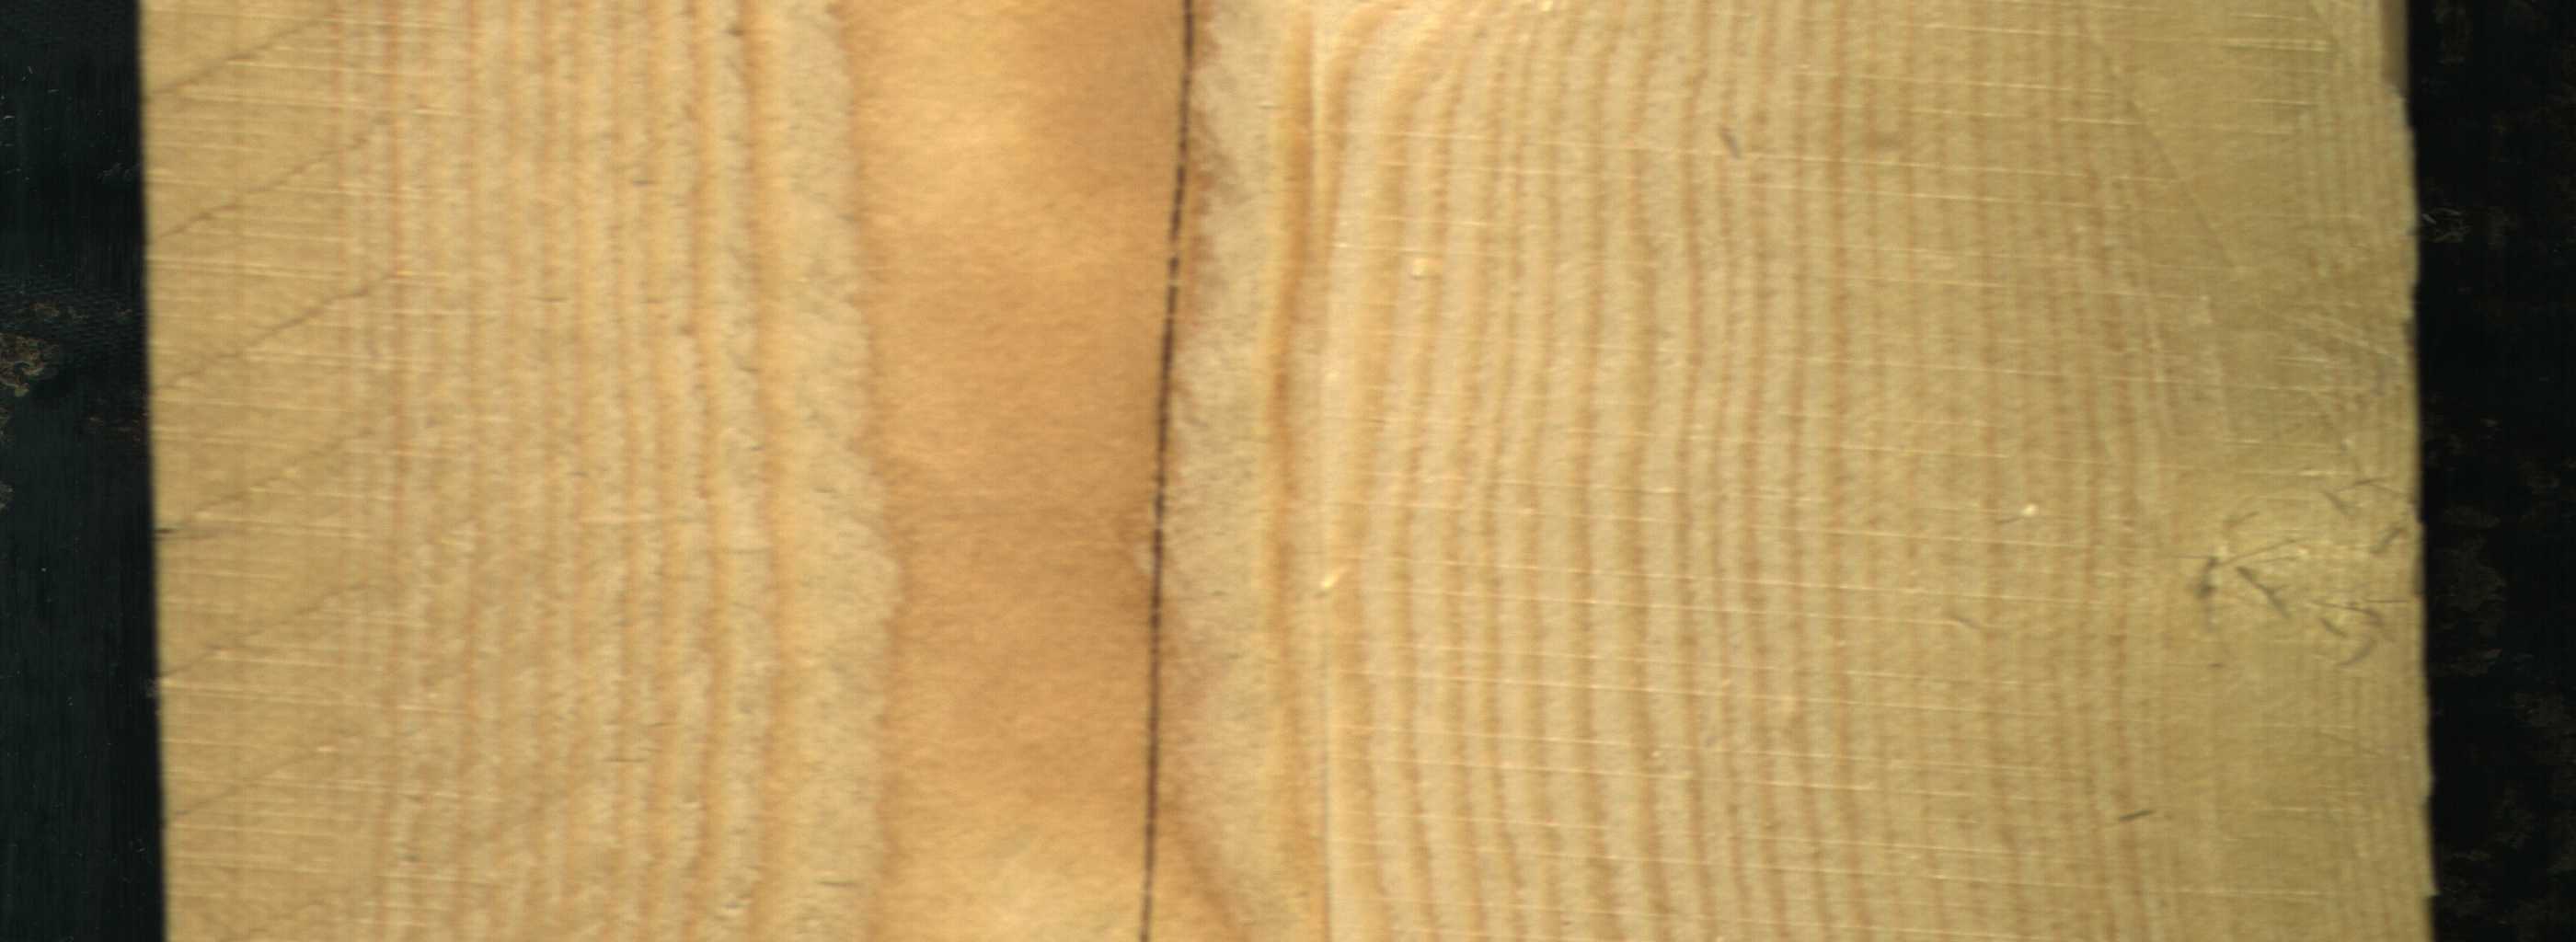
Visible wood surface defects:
Crack